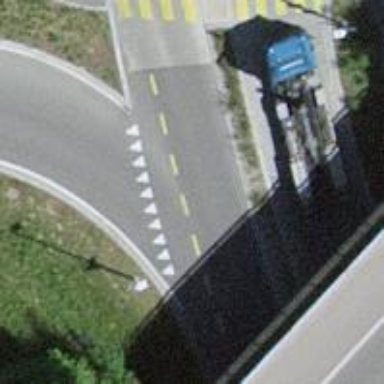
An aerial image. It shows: Road with "give way" sign.